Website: macys
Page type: cart
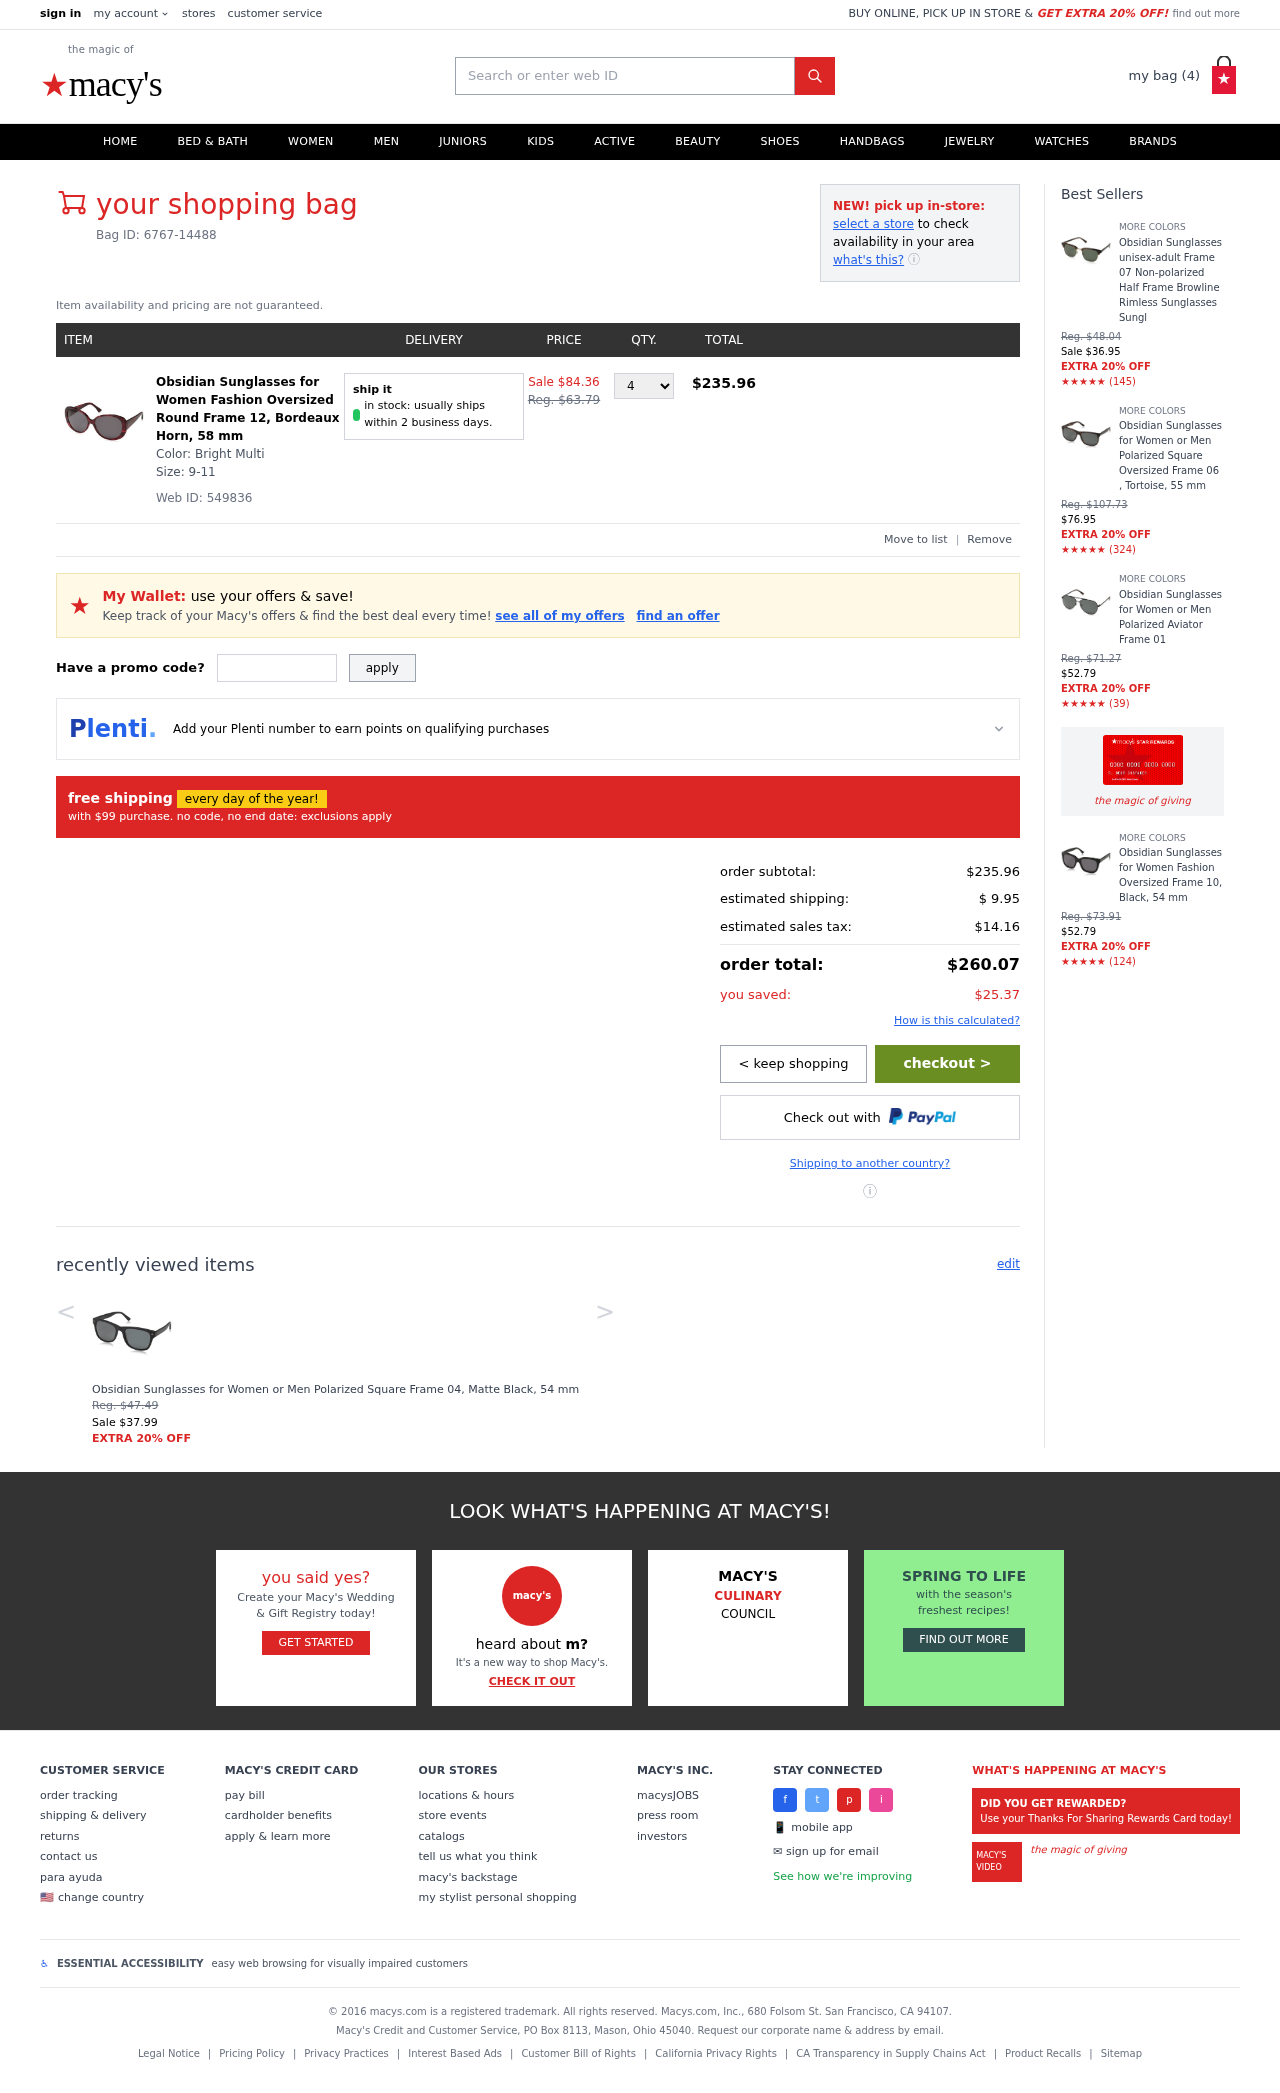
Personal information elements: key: PII_PROMO_CODE
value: VIP6909
Product elements: key: PRODUCT1_NAME
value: Obsidian Sunglasses for Women Fashion Oversized Round Frame 12, Bordeaux Horn, 58 mm
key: PRODUCT1_PRICE
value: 58.99
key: PRODUCT1_QUANTITY
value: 4
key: PRODUCT2_NAME
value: Obsidian Sunglasses for Women or Men Polarized Square Frame 04, Matte Black, 54 mm
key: PRODUCT2_PRICE
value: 37.99
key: PRODUCT3_NAME
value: Obsidian Sunglasses unisex-adult Frame 07 Non-polarized Half Frame Browline Rimless Sunglasses Sungl
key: PRODUCT3_NUM_RATINGS
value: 145
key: PRODUCT3_PRICE
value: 36.95
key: PRODUCT4_NAME
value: Obsidian Sunglasses for Women or Men Polarized Square Oversized Frame 06 , Tortoise, 55 mm
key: PRODUCT4_NUM_RATINGS
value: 324
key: PRODUCT4_PRICE
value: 76.95
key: PRODUCT5_NAME
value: Obsidian Sunglasses for Women or Men Polarized Aviator Frame 01
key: PRODUCT5_NUM_RATINGS
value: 39
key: PRODUCT5_PRICE
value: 52.79
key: PRODUCT6_NAME
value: Obsidian Sunglasses for Women Fashion Oversized Frame 10, Black, 54 mm
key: PRODUCT6_NUM_RATINGS
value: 124
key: PRODUCT6_PRICE
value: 52.79
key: PRODUCT1_ORIGINAL_PRICE
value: Sale $84.36
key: PRODUCT1_TOTAL
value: $235.96
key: PRODUCT2_ORIGINAL_PRICE
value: Reg. $47.49
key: PRODUCT3_ORIGINAL_PRICE
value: Reg. $48.04
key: PRODUCT3_RATING
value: ★★★★★
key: PRODUCT4_ORIGINAL_PRICE
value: Reg. $107.73
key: PRODUCT4_RATING
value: ★★★★★
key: PRODUCT5_ORIGINAL_PRICE
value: Reg. $71.27
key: PRODUCT5_RATING
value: ★★★★★
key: PRODUCT6_ORIGINAL_PRICE
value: Reg. $73.91
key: PRODUCT6_RATING
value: ★★★★★
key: PRODUCT_WEB_ID
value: Web ID: 549836
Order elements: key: ORDER_NUM_ITEMS
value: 4
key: ORDER_BAG_ID
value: Bag ID: 6767-14488
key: ORDER_SUBTOTAL
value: $235.96
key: ORDER_SHIPPING_COST
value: $ 9.95
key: ORDER_TAX
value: $14.16
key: ORDER_TOTAL
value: $260.07
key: ORDER_SAVINGS
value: $25.37
Search elements: key: HEADER_SEARCH
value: Search or enter web ID